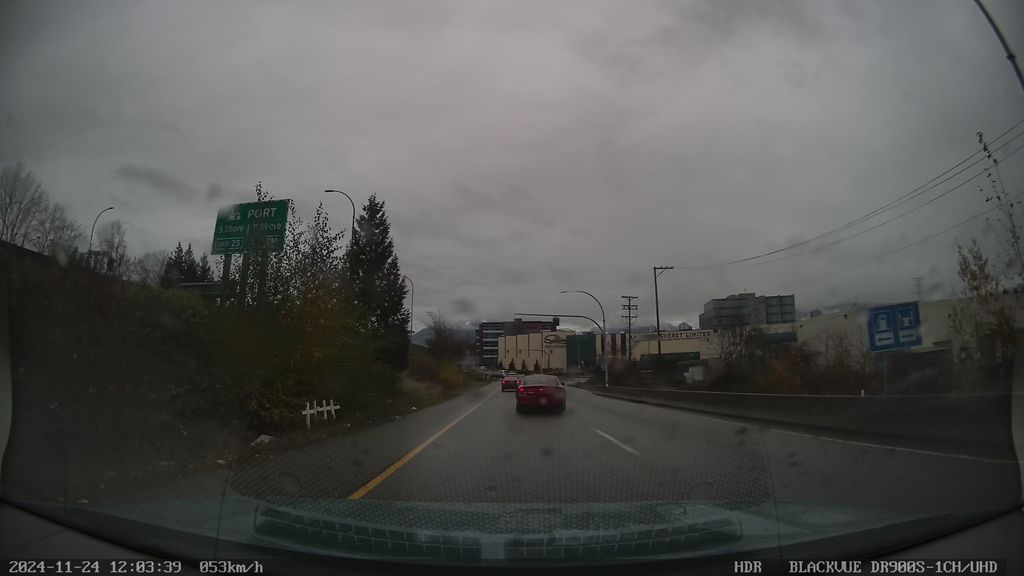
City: vancouver